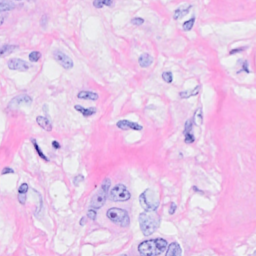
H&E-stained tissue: Breast